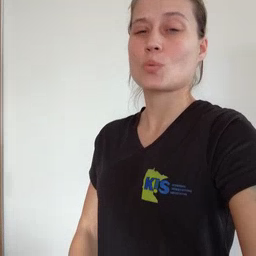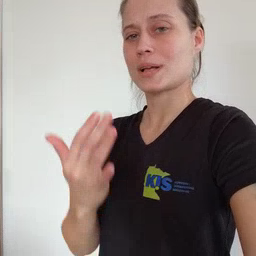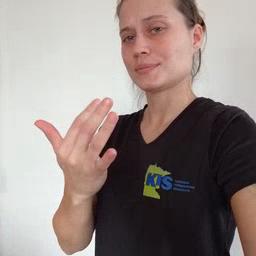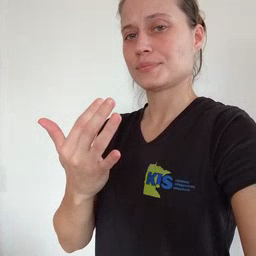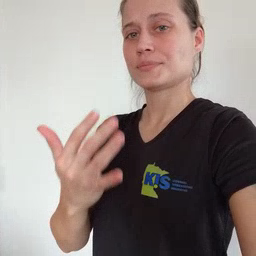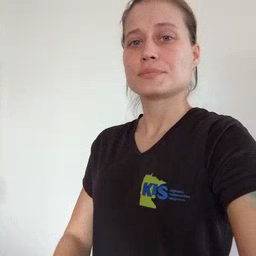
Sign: wait